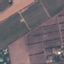
Land use / land cover: PermanentCrop